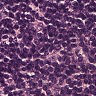
Metastatic tissue present: no